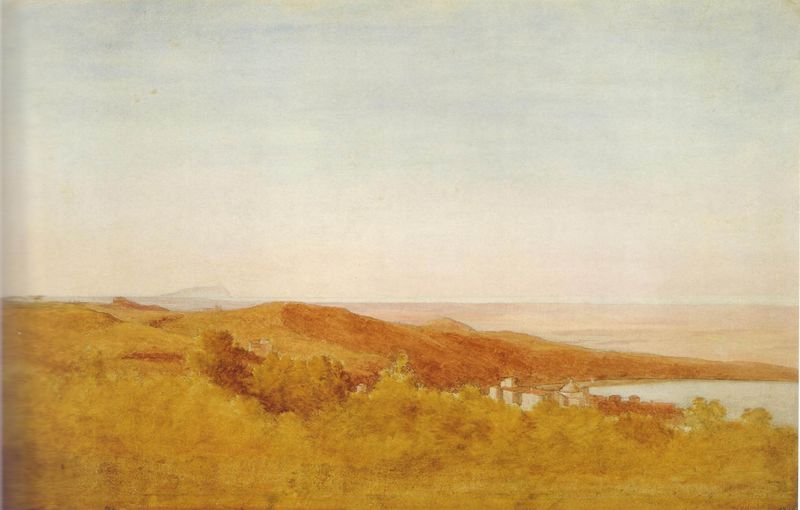
Titel: Ariccia, Studie
Künstler: Johann Martin von Rohden
Institution: (Privatbesitz)
Schlagwörter: berg, blau, gemälde, himmel, meer, wasser, weiß, wolken, aquarell, bäume, gelb, grün, landschaft, ocker, see, stadt, ufer, ausschnitt, braun, grau, hell, licht, orange, dach, gebäude, gras, haus, wiese, blass, bild, öl, ebene, feld, felder, ferne, horizont, horizontlinie, häuser, hügel, natur, spiegelung, weite, büsche, flach, gewässer, kirche, sonne, insel, gold, rosa, tal, wald, aussicht, klar, küste, sommer, strand, ruhe, italien, ort, berge, gebirge, hang, hellbraun, hitze, dorf, dunst, nebel, violett, monochrom, herbst, hügellandschaft, farblos, hafen, anleger, kuppel, ölgemälde, turner, blue, church, oil, red, white, black, empty, golden, green, grey, painting, portrait, yellow, detail, pink, reflection, brown, plant, tiefe, abendrot, bucht, unscharf, courbet, kloster, moschee, vulkan, geld, landzunge, verschwommen, wood, verwischt, cliff, cloud, clouds, heaven, sky, tree, morgenrot, background, boat, building, field, hill, hills, house, lake, landscape, mountain, mountains, nature, ocean, sea, shore, water, distance, horizon, horizontal, houses, island, nadelbäume, roof, roofs, summer, sun, trees, village, autumn, coast, flat, forest, grass, light, peaceful, river, bushes, plants, drawing, castle, shadow, gree, romanticism, fall, golf, beach, cliffs, seascape, bridge, bright, meadow, town, sunlight, mittelmeer, sunny, valley, bewuchs, city, dome, buildings, water colour, watercolor, harbor, aerial, seal, bush, plains, pond, impressionist, lanscape, calm, pale, dunes, fields, forrest, bay, ochre, paint, simple, peace, grasses, friedrich, fog, land, port, haze, mist, strang, scrub, seashore, still, plain, open, picturesque, grün ocker, light blue, sunlit, bene, woods, countryside, wheat, european, foliage, wärme, distant, dock, borwn, braown, cdf, cludless, early, hrizont, morning, serene, s, warm, clear, bluff, fogg, shite, quiet, hidden, pure, far, vague, amber, dreamy, tranquil, fade, ochr, inlet, tawny, cloudless, tranquility, expanse, puristic, ill-defined, far away, tundra, waterhole, fridrich, pcean, bridge#, deseret, isthmus, distant mountains, isald, sunlite